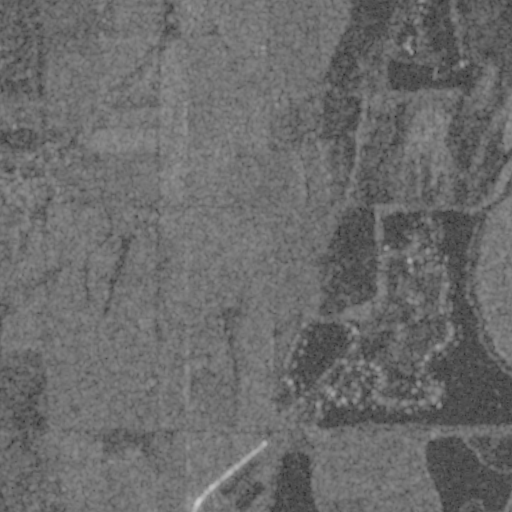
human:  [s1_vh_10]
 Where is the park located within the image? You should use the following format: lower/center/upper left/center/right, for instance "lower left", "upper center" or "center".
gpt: The park is located in the center right of the image.
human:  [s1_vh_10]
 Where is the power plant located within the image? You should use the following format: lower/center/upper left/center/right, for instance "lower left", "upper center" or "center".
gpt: There is no power plant in the image.

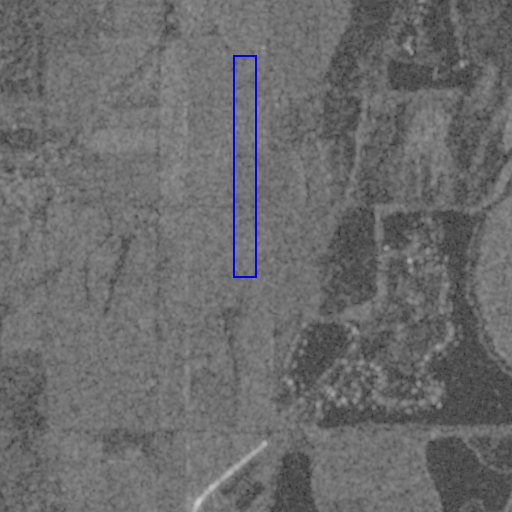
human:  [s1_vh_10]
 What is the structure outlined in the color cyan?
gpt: There is no cyan outline.
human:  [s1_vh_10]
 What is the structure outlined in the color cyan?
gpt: There is no structure outlined in cyan.